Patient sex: M
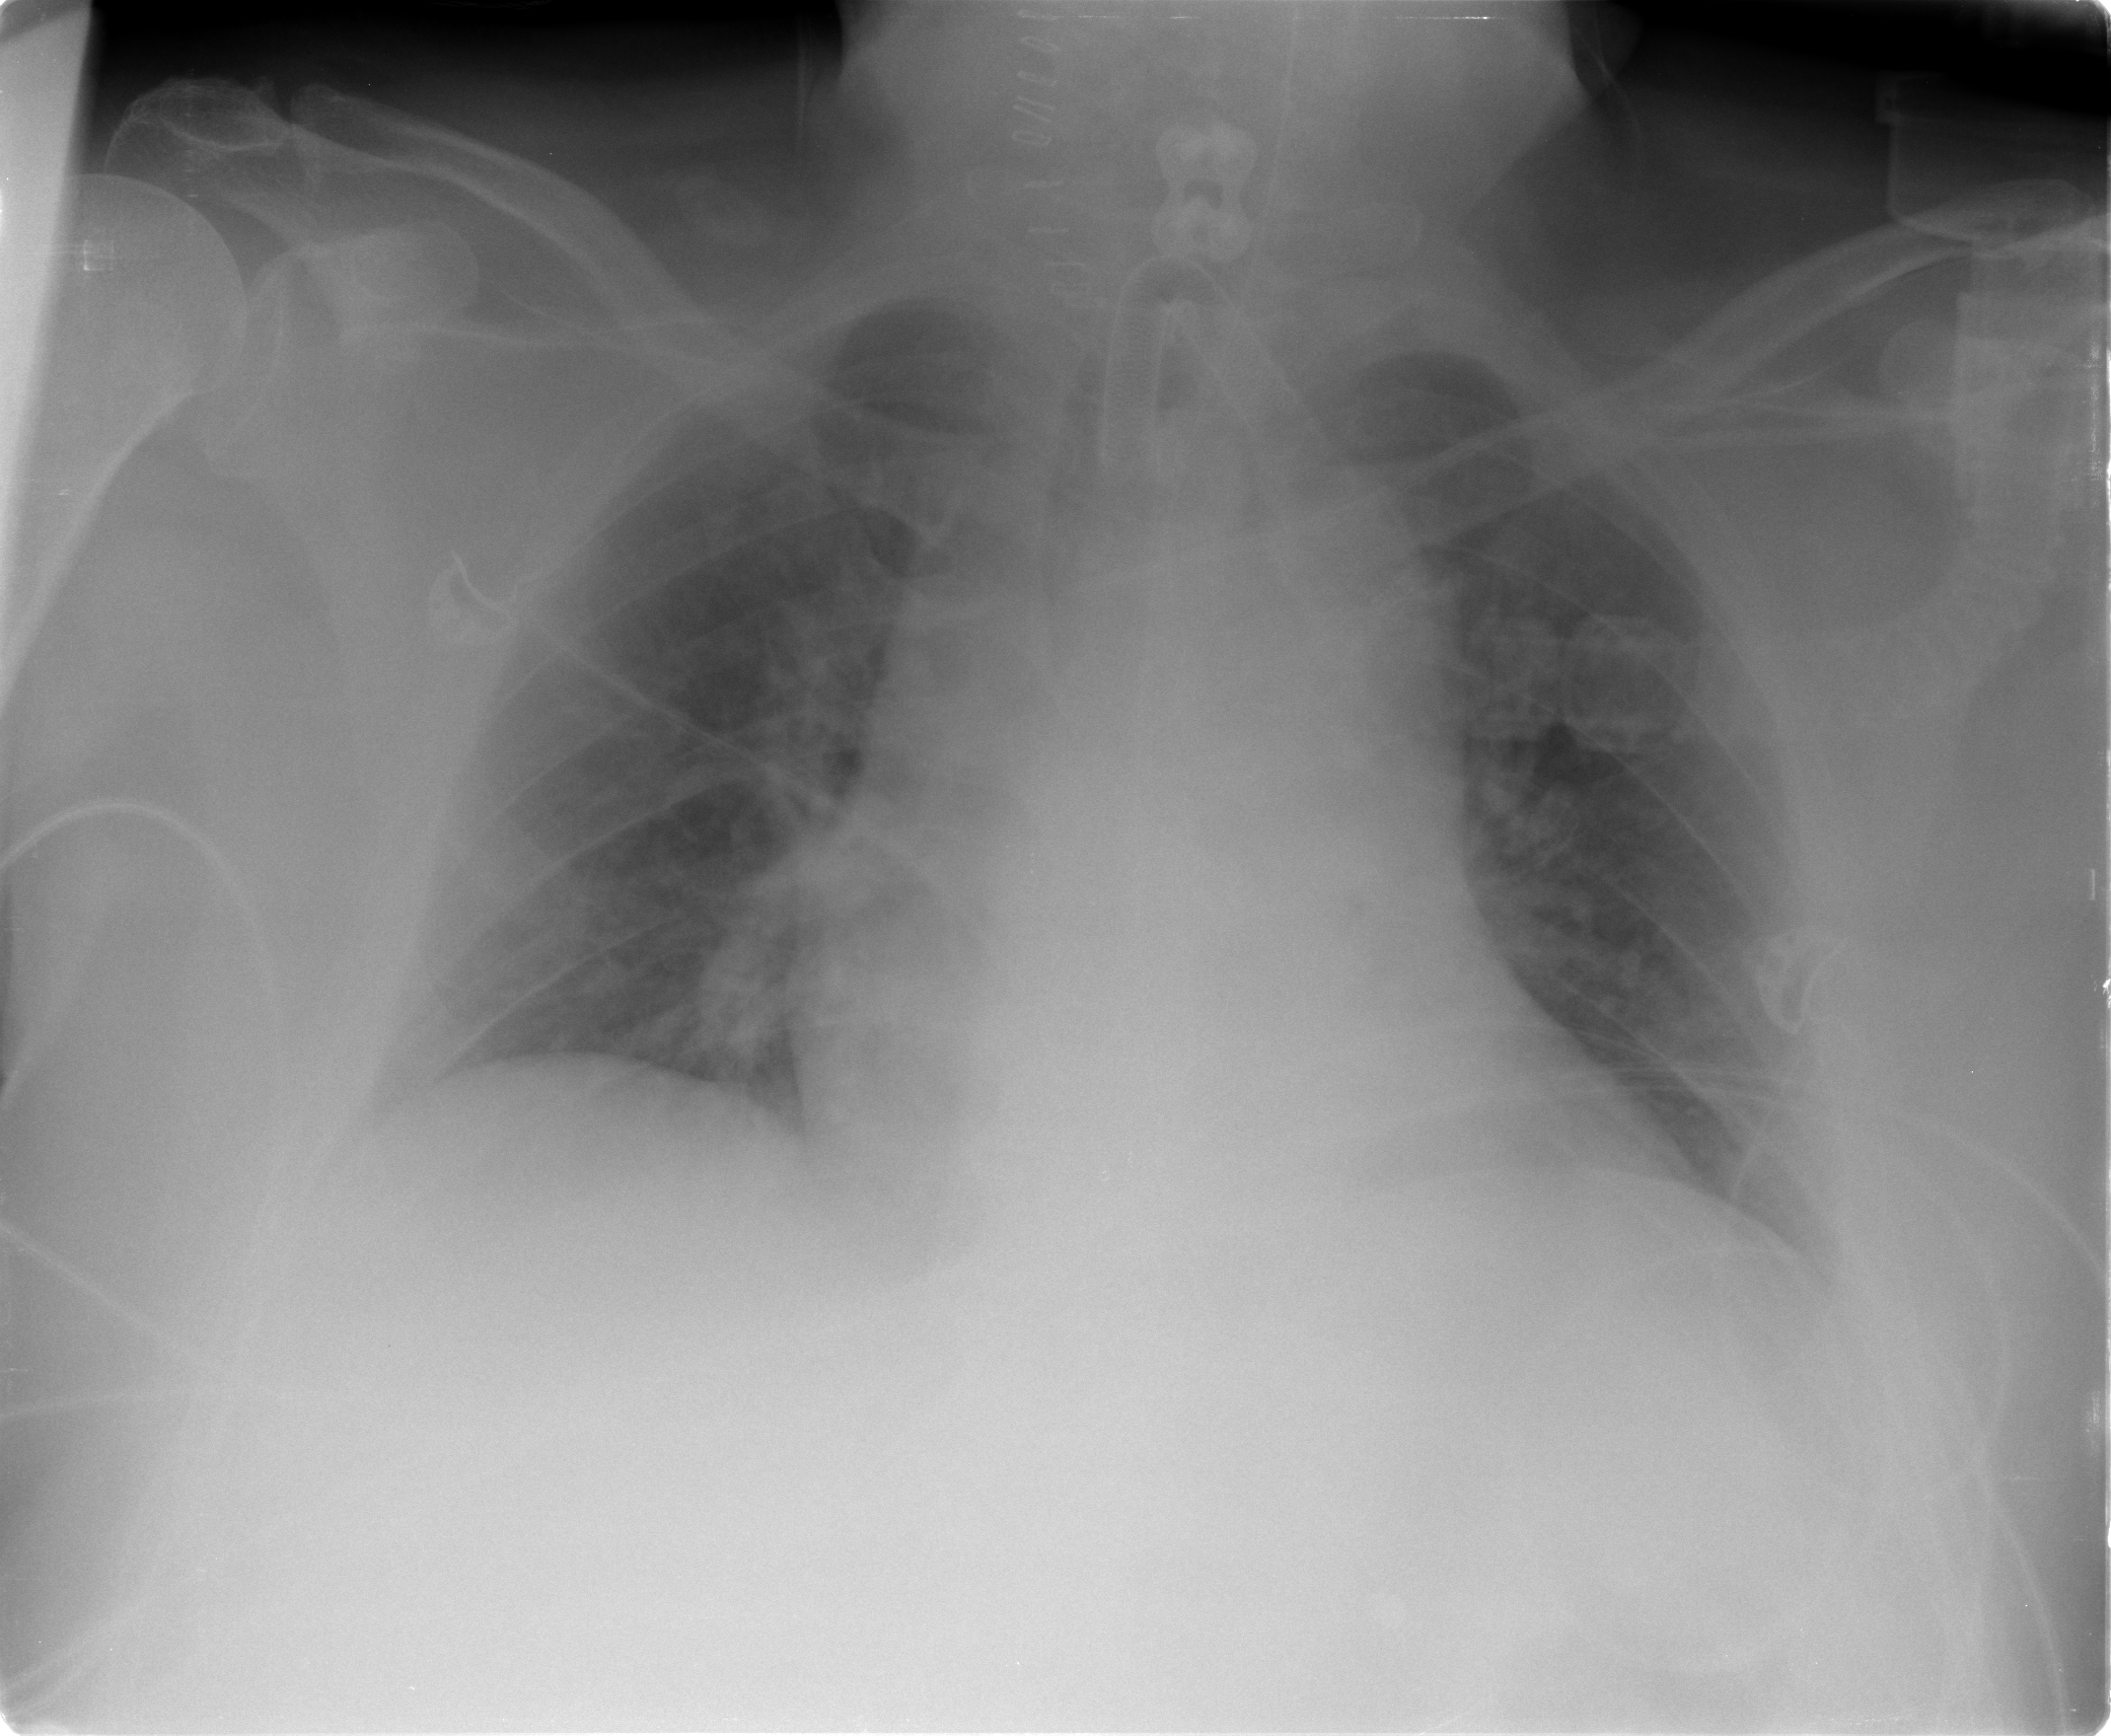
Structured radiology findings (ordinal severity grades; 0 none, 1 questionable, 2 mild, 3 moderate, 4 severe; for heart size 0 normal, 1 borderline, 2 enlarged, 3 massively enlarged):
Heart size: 2
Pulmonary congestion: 2
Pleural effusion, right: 0
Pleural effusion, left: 0
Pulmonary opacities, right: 0
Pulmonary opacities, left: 0
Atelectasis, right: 0
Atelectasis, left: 0